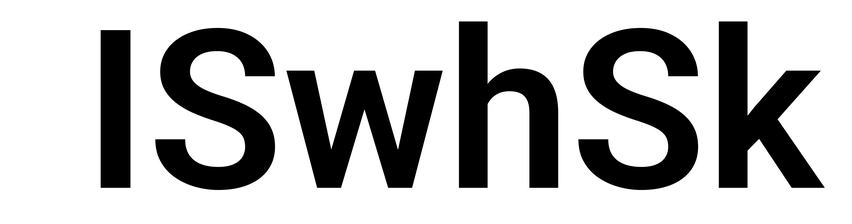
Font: Roboto_SemiBold